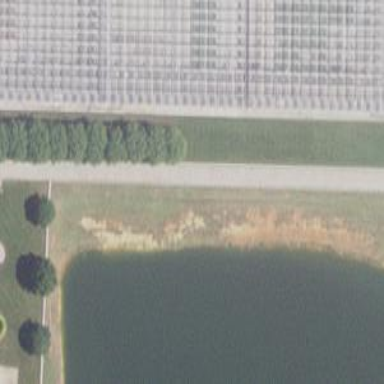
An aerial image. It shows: Row of trees in natural setting.